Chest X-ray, PA view. Patient: 60 years old, sex F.
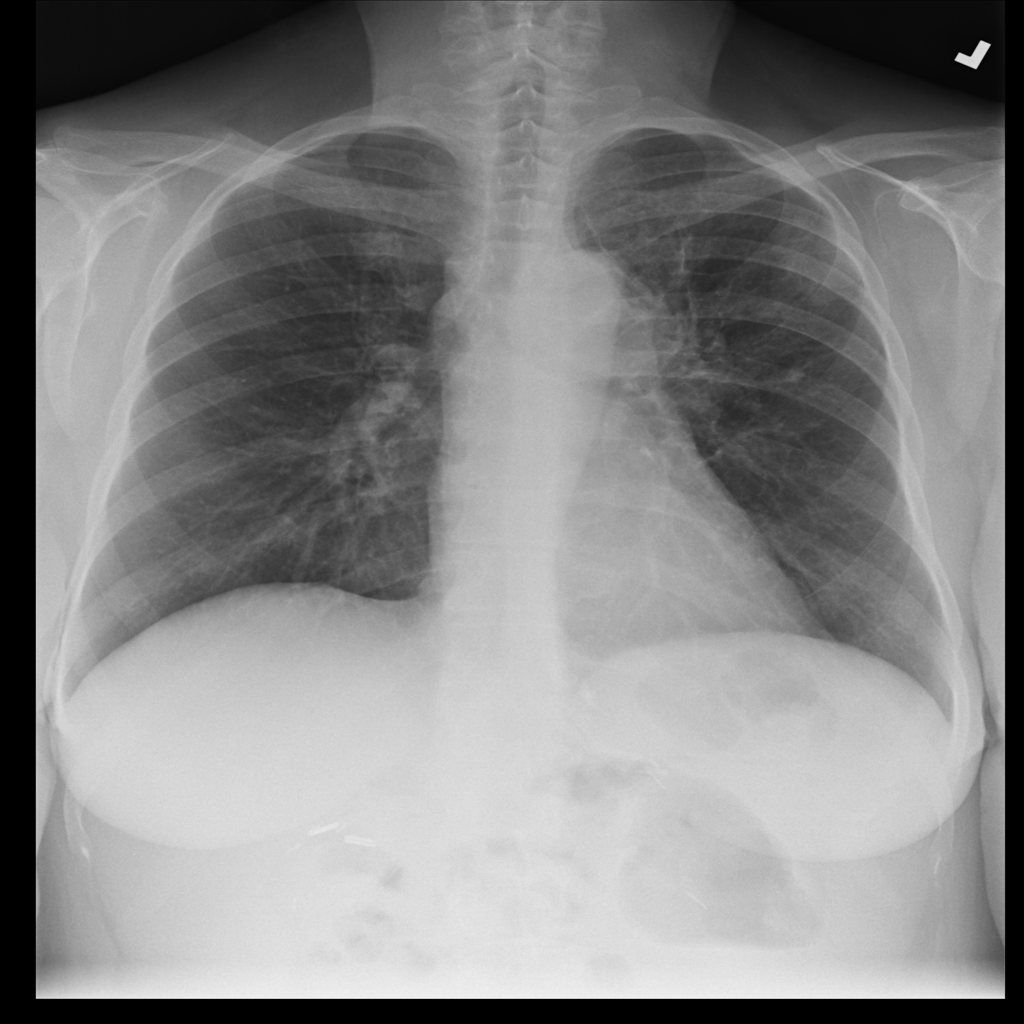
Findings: Mass, Pleural_Thickening